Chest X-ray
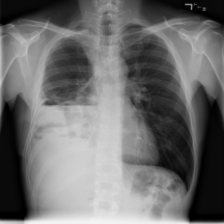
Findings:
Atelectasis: negative
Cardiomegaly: negative
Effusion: negative
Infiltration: negative
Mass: negative
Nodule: negative
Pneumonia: negative
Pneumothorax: negative
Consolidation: negative
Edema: negative
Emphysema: negative
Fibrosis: negative
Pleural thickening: negative
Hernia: negative